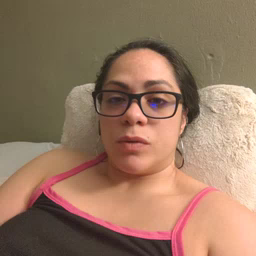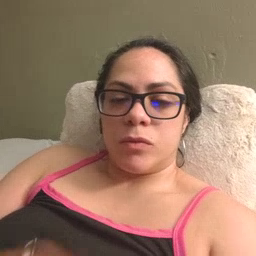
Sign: story